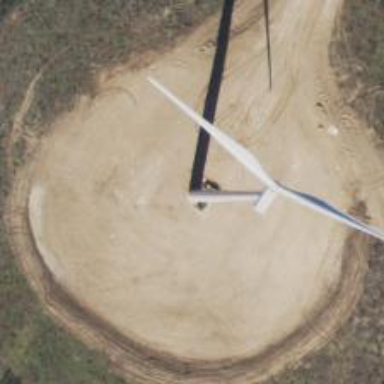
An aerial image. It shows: Wind generator powered by horizontal axis wind turbine.